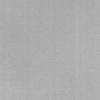
Label: dusty